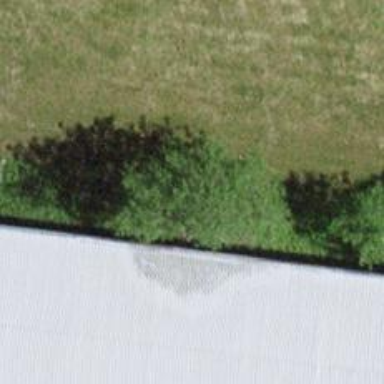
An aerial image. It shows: Urban area featuring broadleaved tree. The tree is semi-deciduous.